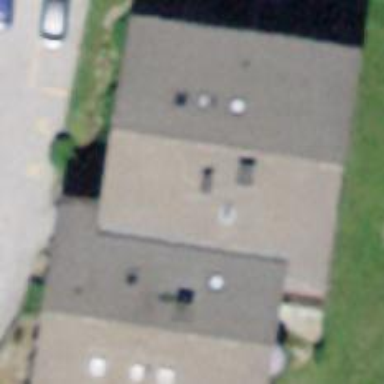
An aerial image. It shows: Apartments building with tiled roof.